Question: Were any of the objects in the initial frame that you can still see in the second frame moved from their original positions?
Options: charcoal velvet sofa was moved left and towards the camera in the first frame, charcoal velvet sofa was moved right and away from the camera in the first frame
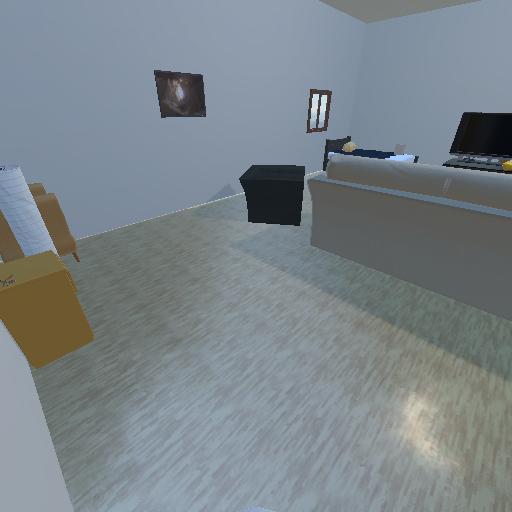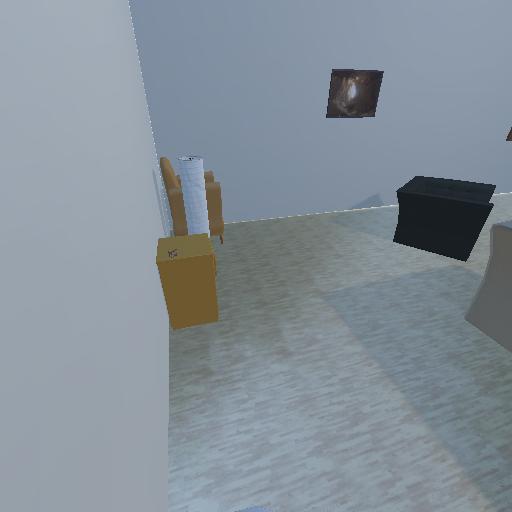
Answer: charcoal velvet sofa was moved left and towards the camera in the first frame